Interaction volume radius: 5 \u00c5
Interaction volume height: 25 \u00c5
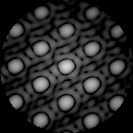
Disorder parameter: 0.06887